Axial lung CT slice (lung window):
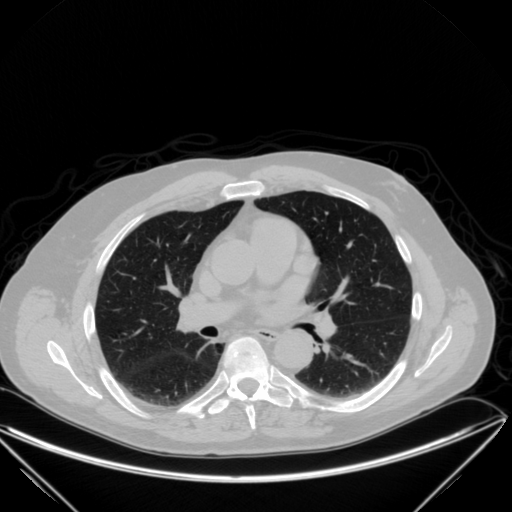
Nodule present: no